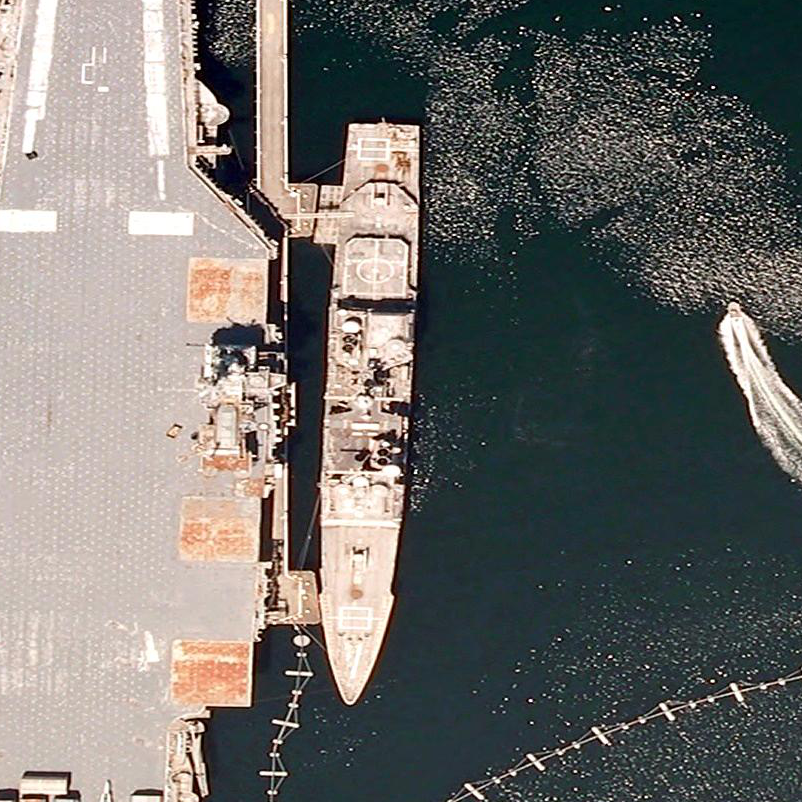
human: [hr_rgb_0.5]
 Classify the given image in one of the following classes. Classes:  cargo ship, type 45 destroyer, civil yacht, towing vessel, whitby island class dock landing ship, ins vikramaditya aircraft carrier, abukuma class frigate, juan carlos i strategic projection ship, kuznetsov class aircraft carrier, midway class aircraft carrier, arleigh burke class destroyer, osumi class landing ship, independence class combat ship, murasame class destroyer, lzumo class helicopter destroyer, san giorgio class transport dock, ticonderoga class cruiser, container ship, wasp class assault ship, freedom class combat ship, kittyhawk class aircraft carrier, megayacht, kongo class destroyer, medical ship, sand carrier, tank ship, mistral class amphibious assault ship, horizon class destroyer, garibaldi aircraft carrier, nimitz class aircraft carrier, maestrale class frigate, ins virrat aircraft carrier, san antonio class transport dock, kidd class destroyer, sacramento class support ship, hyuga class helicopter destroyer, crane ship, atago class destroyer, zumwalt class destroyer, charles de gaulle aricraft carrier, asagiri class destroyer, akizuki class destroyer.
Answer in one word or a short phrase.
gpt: Ticonderoga class cruiser